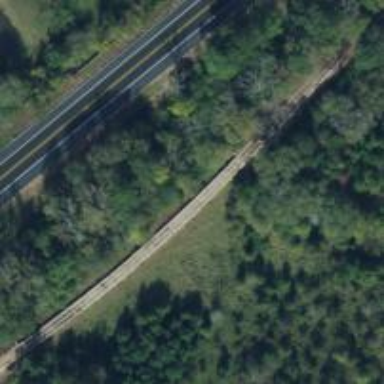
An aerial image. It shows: Preserved railway bridge.